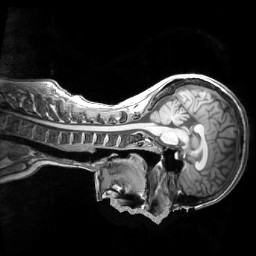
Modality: T1w
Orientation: sagittal
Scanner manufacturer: siemens
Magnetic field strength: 3 T
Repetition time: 2.3 s
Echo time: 0.0033 s